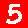
Digit: 5